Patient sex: M
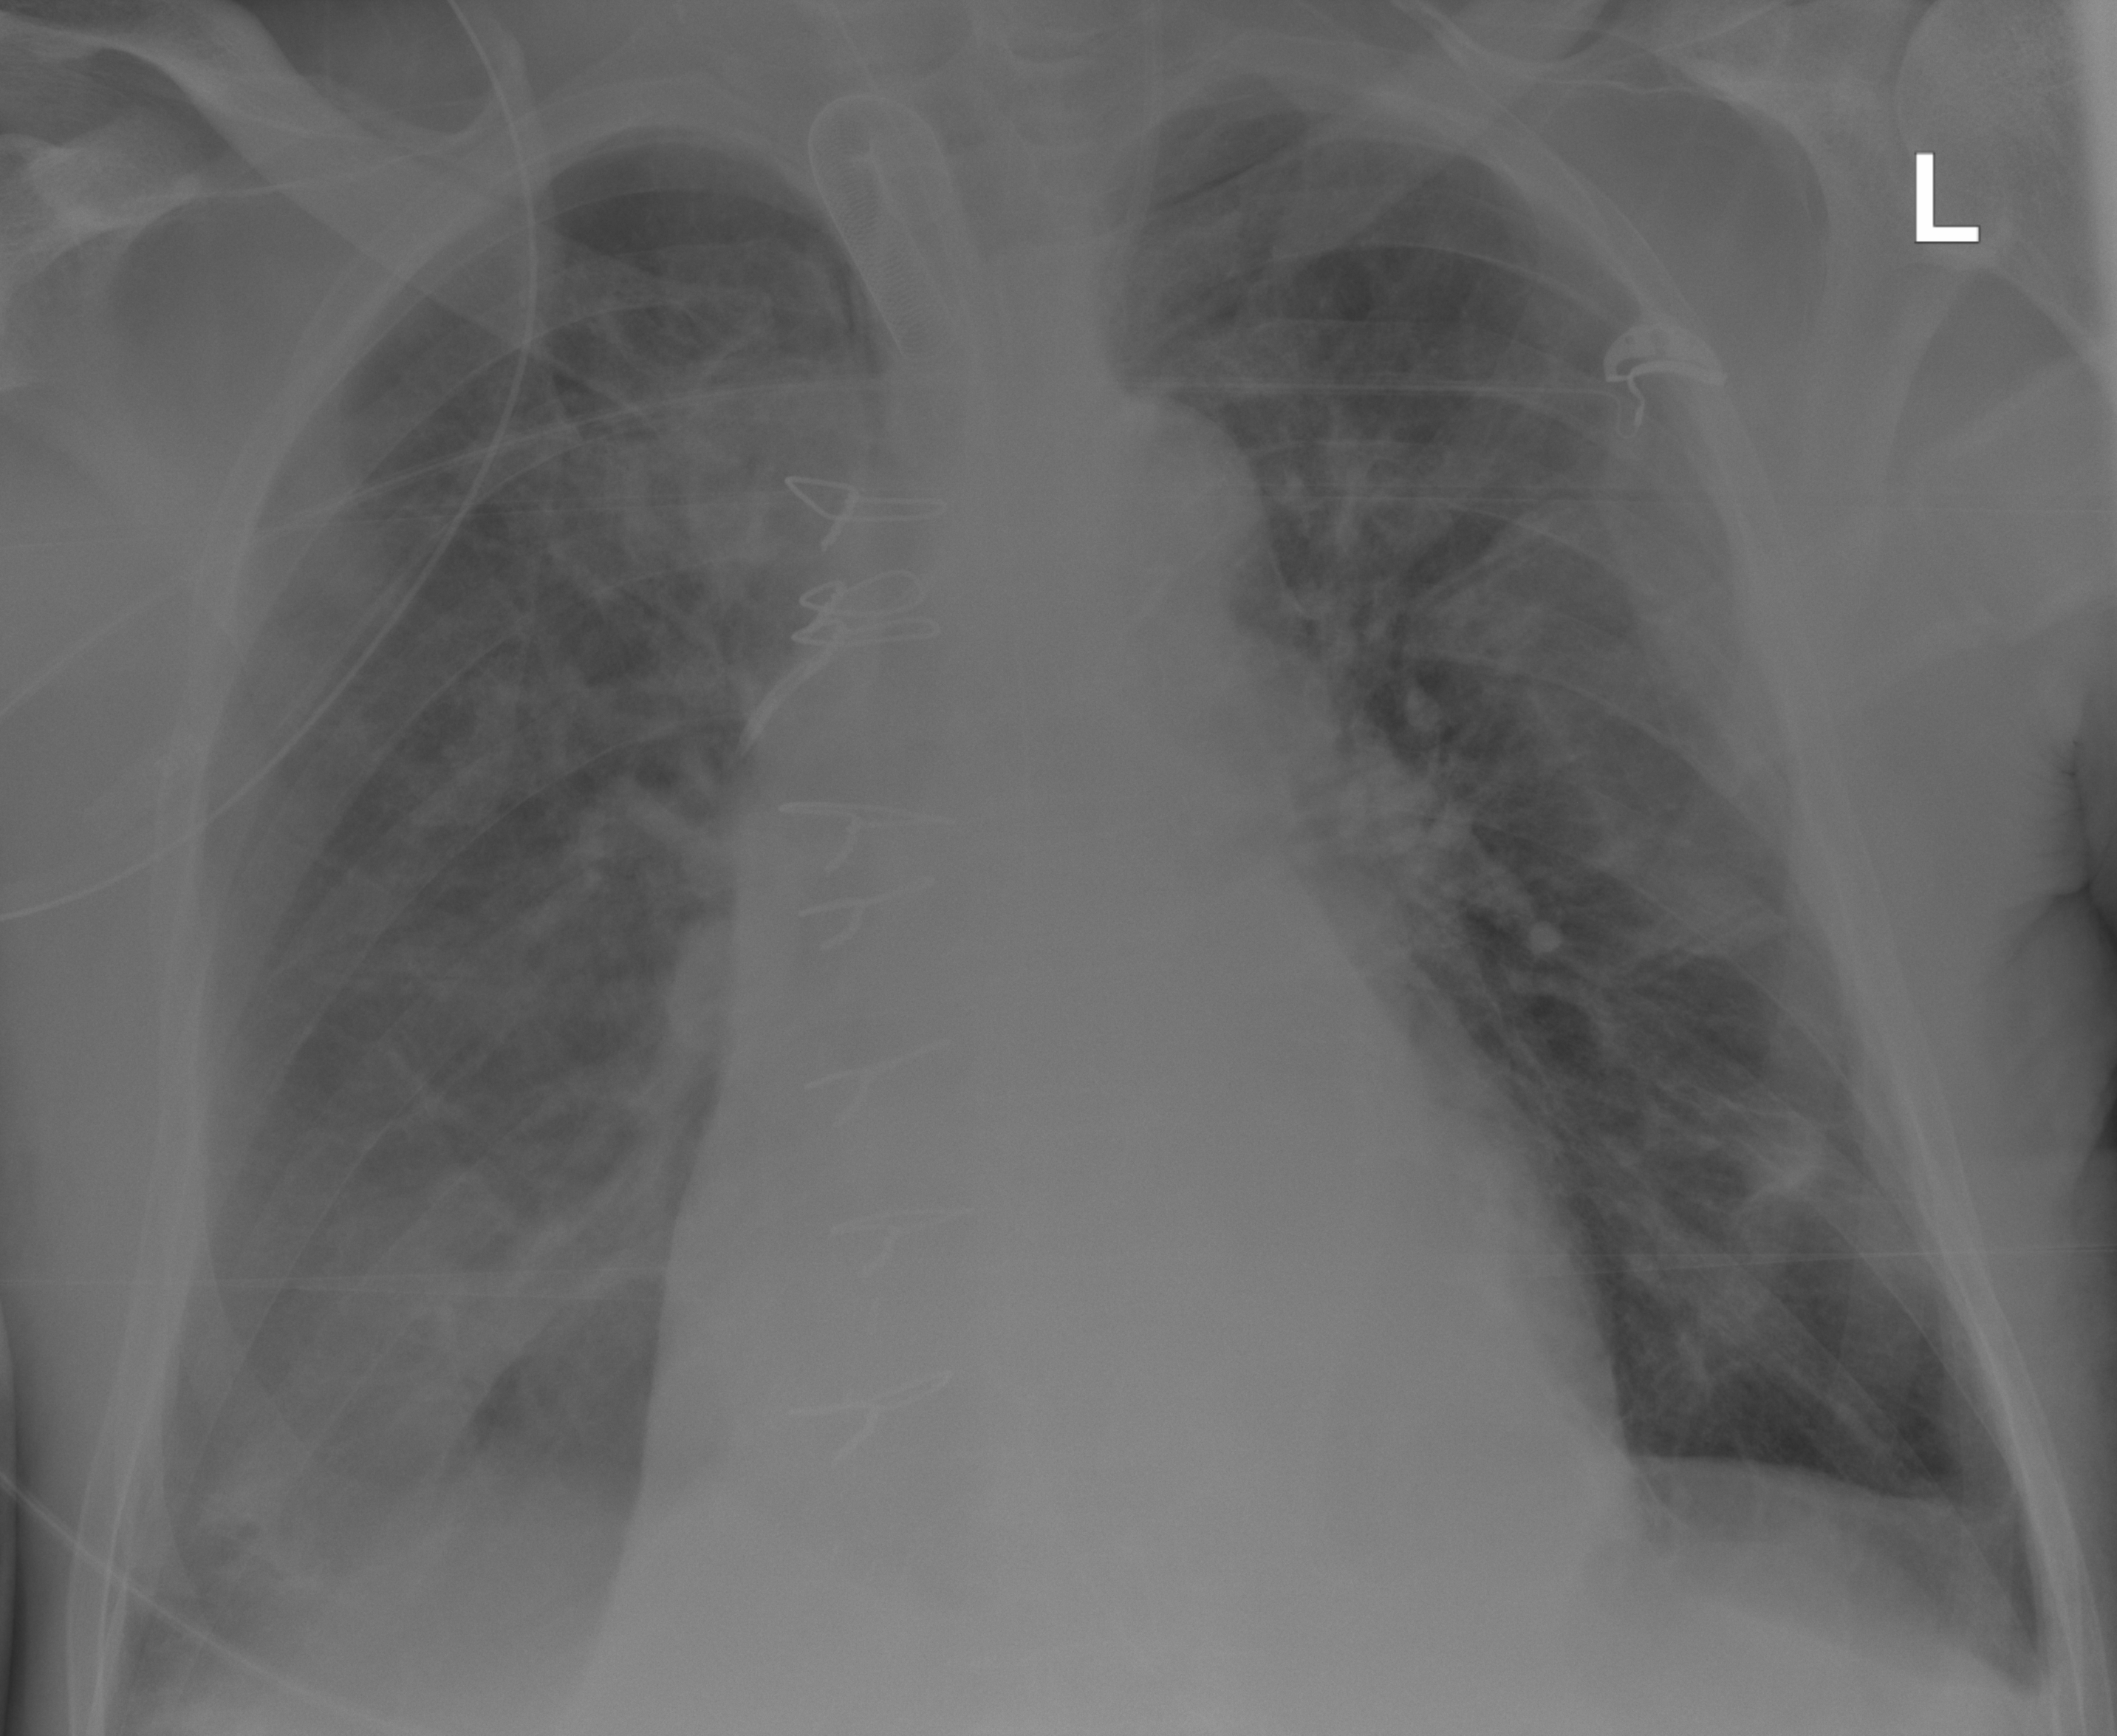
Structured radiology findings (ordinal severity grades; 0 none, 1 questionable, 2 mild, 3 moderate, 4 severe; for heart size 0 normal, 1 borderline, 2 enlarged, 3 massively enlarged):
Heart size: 1
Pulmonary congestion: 0
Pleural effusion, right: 3
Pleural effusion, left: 0
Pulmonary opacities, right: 2
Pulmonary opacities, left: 0
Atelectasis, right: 2
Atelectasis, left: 2